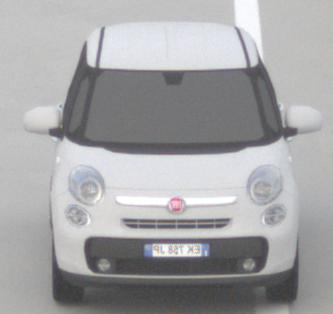
Make: Fiat
Model: 500L 1.4 16V
Detailed model: 500L (199)
Model produced from: 2012/10
Model produced until: 2017/05
Doors: 5
Color: white
Road condition: dry road
Daytime: morning or afternoon
Contrast: low contrast